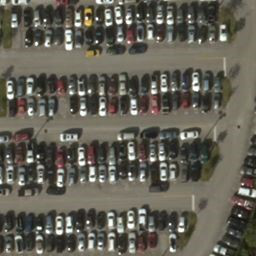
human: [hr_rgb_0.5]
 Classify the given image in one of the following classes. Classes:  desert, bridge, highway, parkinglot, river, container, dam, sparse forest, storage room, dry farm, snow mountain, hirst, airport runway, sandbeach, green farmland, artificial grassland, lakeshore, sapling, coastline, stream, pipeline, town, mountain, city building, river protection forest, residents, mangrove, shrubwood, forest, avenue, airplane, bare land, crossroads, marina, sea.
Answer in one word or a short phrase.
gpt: parkinglot